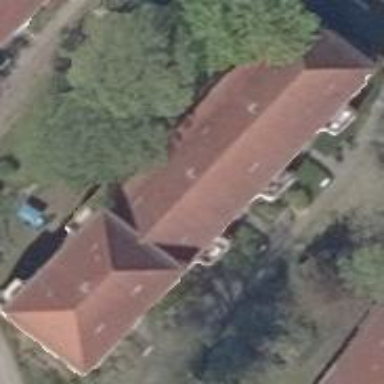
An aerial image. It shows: Residential building with hipped roof covered in red roof tiles.